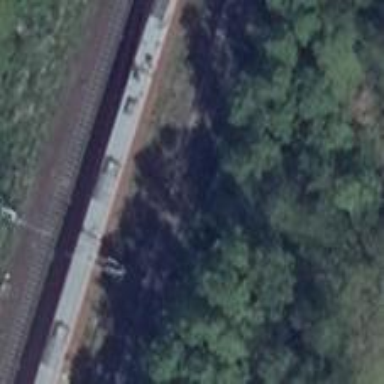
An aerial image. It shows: Railway yard with electrified contact lines.